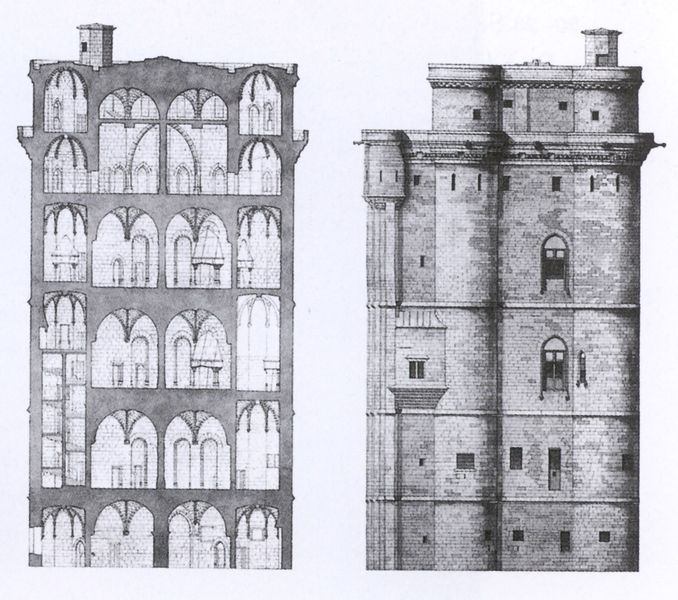
Titel: Vincennes, Schloß; Aufrisse des Wehrturms (Lithographien)
Künstler: Raymond du Temple
Standort: Paris
Institution: Vincennes, Schloß
Schlagwörter: dunkel, schatten, weiß, frauen, damen, fenster, grau, hell, laternen, licht, männer, pfeiler, raum, schwarz, skizze, säulen, tür, zeichnung, zimmer, dach, gebäude, haus, schloss, alt, wand, architektur, barock, stein, steine, brüstung, decke, innen, gotik, pferd, rund, turm, statue, ansicht, bogen, fassade, fassaden, türen, zwei, dächer, mauer, ziegel, grafik, massiv, pilaster, rundbogen, wagen, joche, treppe, treppen, seitenansicht, innenansicht, aufsicht, foto, fotografie, kirchen, bögen, erker, fugen, gang, außen, gewölbe, burg, höhe, kuppeln, türme, balustrade, festung, gauben, groß, schnitt, stich, bleistift, räume, entwurf, arkaden, kapitelle, aussenansicht, gemäuer, sims, kreuzrippen, kreuzrippengewölbe, gefängnis, kerker, risalit, gotisch, kreuzgratgewölbe, spitzbögen, mauern, mittelalter, rundbögen, romanik, treppenhaus, etagen, geschosse, plan, gleise, abtei, wendeltreppe, joch, stockwerke, querschnitt, wasserspeier, geschoss, riss, grundriss, bauwerk, and, aufriss, architekturzeichnung, reiterdenkmal, schießscharten, gänge, gesimse, treppenaufgang, raumaufteilung, seitenriss, bogengänge, donjon, wehrturm, mehrstöckig, wohnturm, hydrant, kemante, kemenate, steinw, stickwerke, wndeltreppe, zwinger, innenansiccht, gro´, zecichnung, entwuirfzeichnung turm